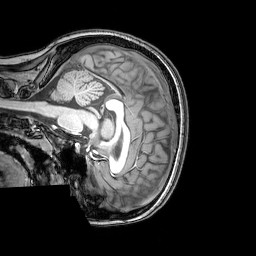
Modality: T1w
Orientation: sagittal
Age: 23
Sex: female
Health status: healthy
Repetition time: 0.081 s
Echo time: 0.037 s